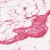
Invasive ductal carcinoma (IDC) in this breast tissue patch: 0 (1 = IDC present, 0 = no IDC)